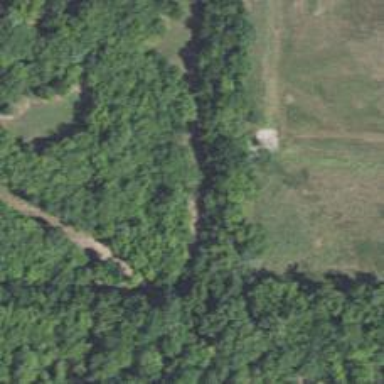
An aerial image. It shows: Disc golf hole.